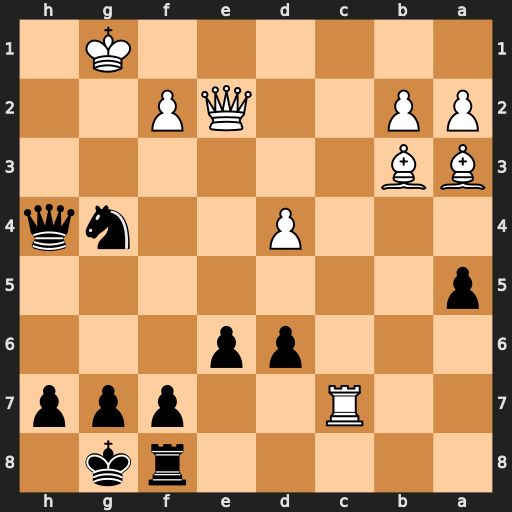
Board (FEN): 5rk1/2R2ppp/3pp3/p7/3P2nq/BB6/PP2QP2/6K1
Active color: b
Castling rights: -
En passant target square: -
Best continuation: Qh2+ Kf1 Qh1#